Field crop: maize
Growth stage: 2
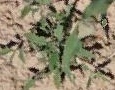
Species: atriplex